Question: I am trying to use a CDN for loading jquery. I have read <URL> article and this seems like it should be very straightforward.
My script bundle is defined as follows.
'''
bundles.UseCdn = true;
bundles.Add(new ScriptBundle("~/bundles/jquery", "http://ajax.aspnetcdn.com/ajax/jQuery/jquery-1.7.1.min.js").Include(
"~/Scripts/jquery-{version}.js"));
'''
I am including it on the page as follows:
'''
<!DOCTYPE html>
<html>
<head>
<meta charset="utf-8" />
<meta name="viewport" content="width=device-width" />
<title>@ViewBag.Title</title>
@Styles.Render("~/Content/css")
@Scripts.Render("~/bundles/modernizr")
</head>
<body>
@RenderBody()
@Scripts.Render("~/bundles/jquery")
@RenderSection("scripts", required: false)
</body>
</html>
'''
But when I look at firebug it seems that jquery is being loaded from localhost.

I have tried with both realease and debug builds.
What am I missing? I think this should be quite straightforward. Thanks.
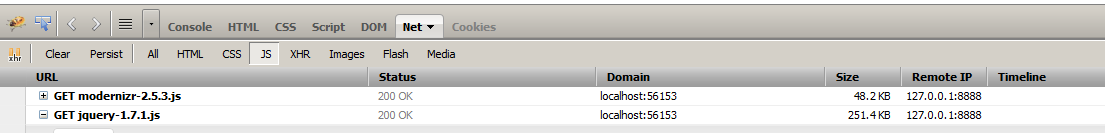
Answer: Run your application in 'debug="false"' mode or use 'BundleTable.EnableOptimizations = true;'